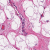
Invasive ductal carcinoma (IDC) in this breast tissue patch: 0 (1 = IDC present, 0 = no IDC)